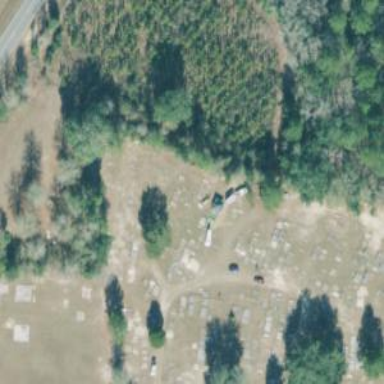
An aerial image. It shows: Cemetery.